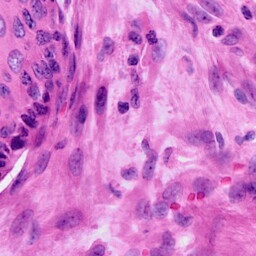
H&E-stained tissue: Cervix